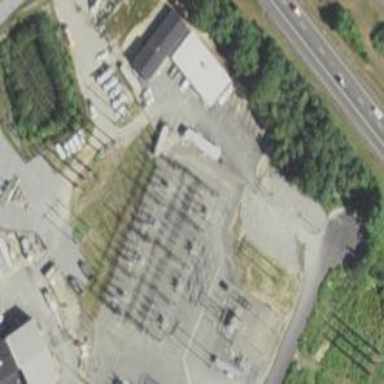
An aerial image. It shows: Switch for power supply.